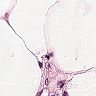
Metastatic tissue present: no